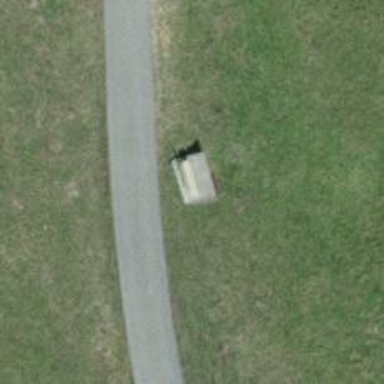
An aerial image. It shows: Bench for seating.